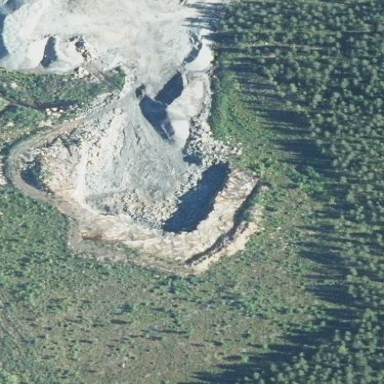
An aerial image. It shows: Quarry area.